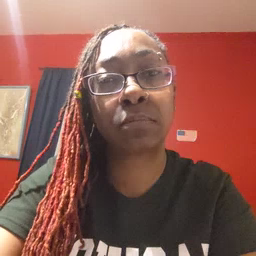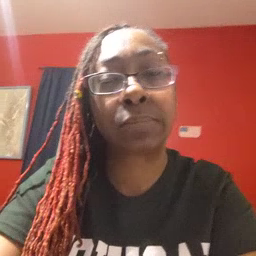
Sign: dance